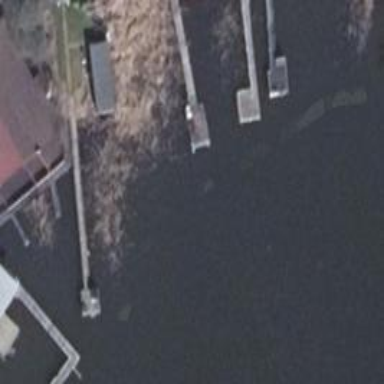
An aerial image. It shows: Man-made pier.